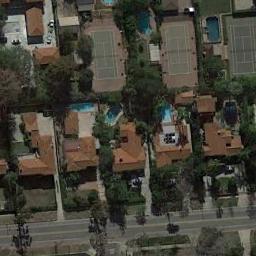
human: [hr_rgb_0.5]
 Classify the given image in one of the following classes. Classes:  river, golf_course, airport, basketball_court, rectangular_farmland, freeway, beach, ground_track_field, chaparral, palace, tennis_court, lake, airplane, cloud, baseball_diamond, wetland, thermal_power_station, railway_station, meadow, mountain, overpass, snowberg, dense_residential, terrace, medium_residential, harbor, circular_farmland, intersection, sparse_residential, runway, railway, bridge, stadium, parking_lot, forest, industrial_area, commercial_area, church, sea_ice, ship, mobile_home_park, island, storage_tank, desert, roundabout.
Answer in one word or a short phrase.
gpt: tennis_court